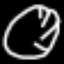
Label: clock